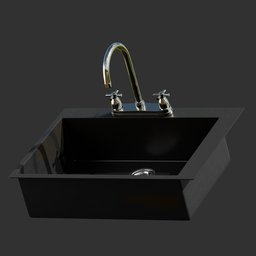
Label: appliances